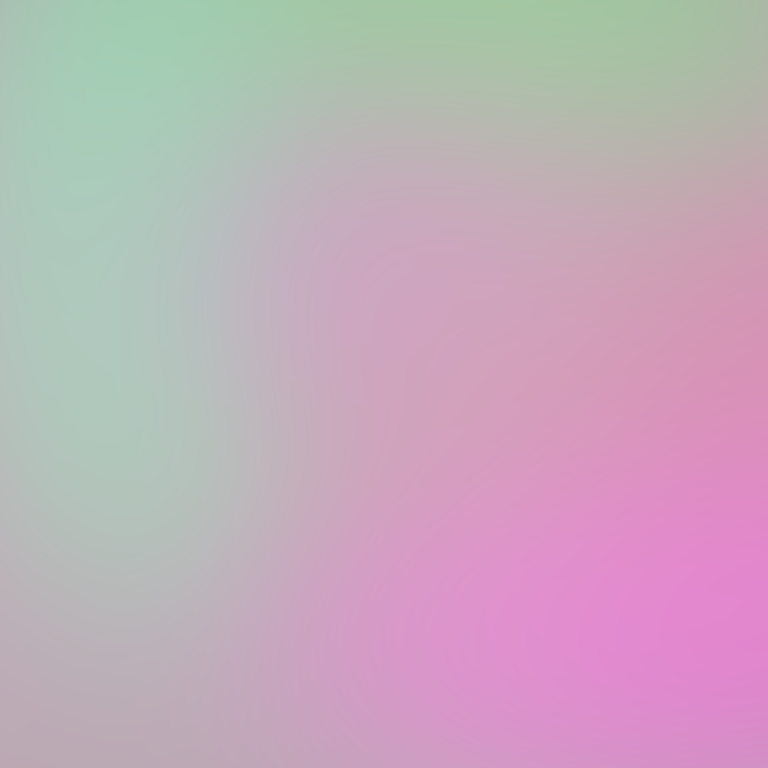
Abstract light effect, smooth gradient from soft mint to gentle pink, serene atmosphere, diffuse glow, no room, no furniture, no objects.